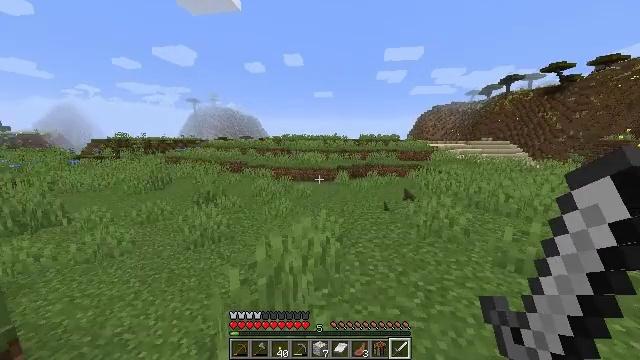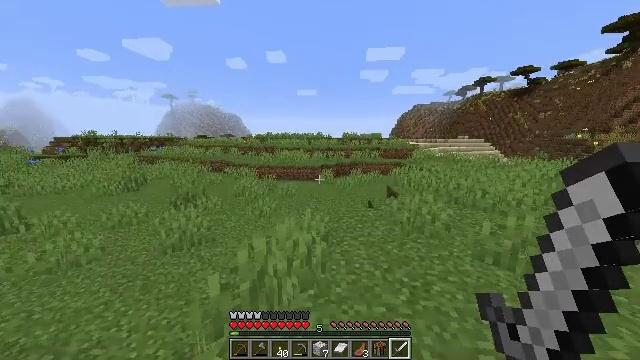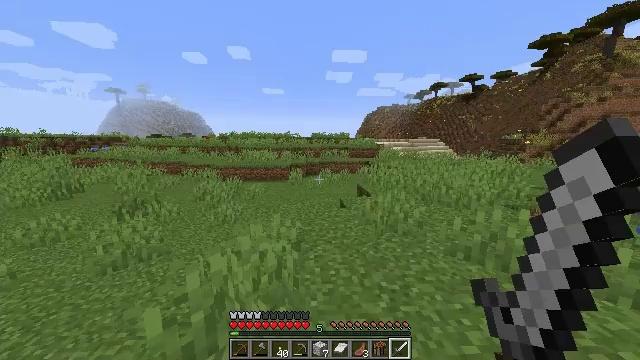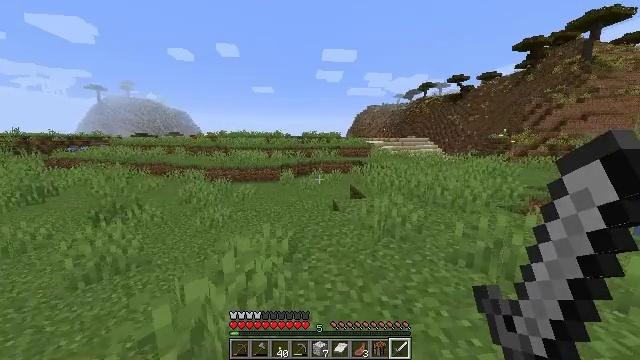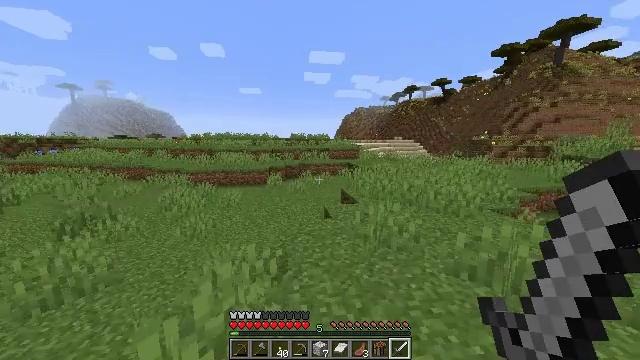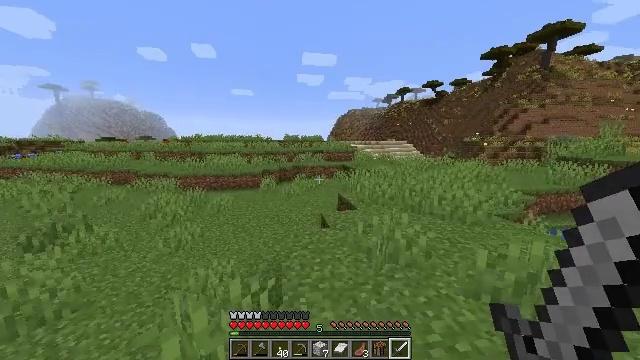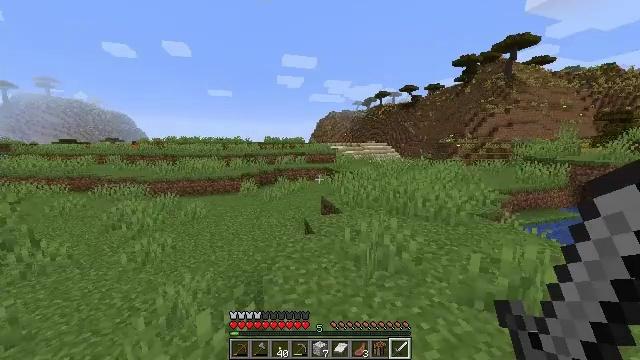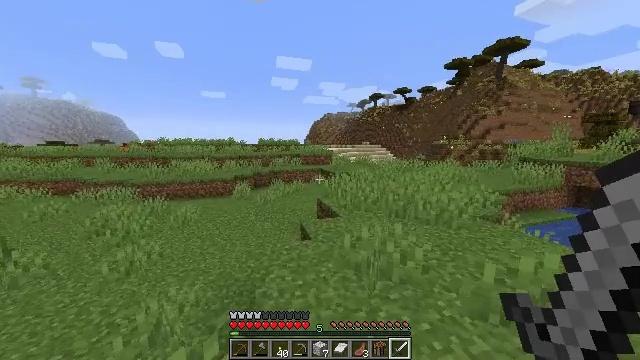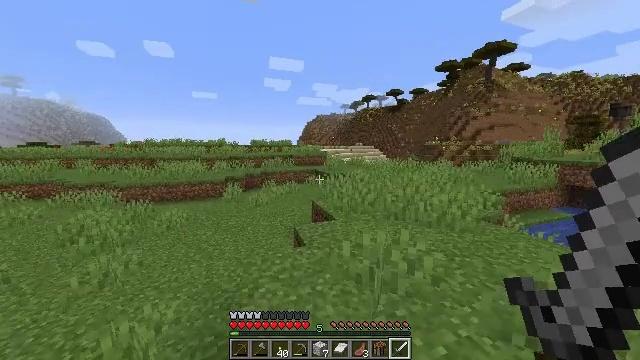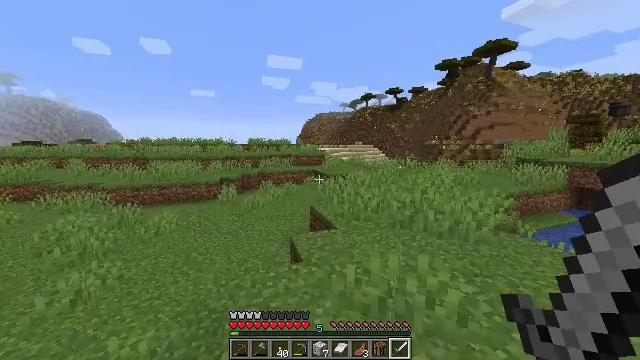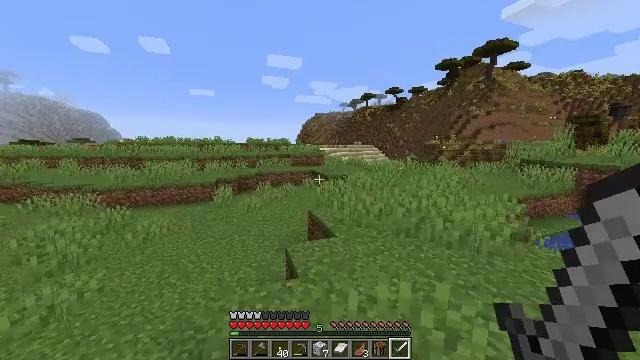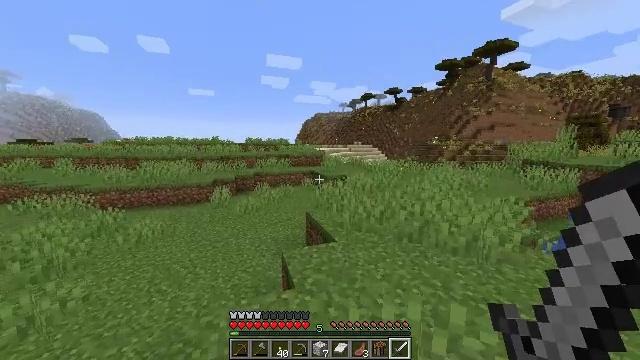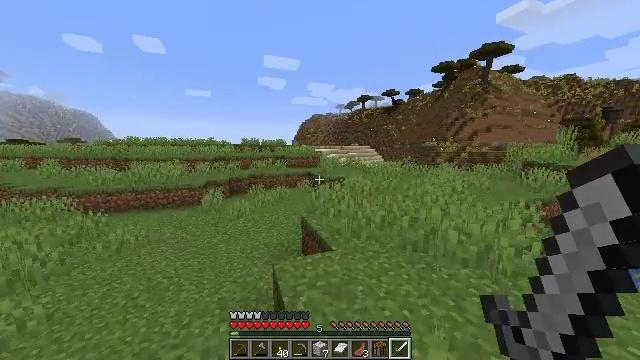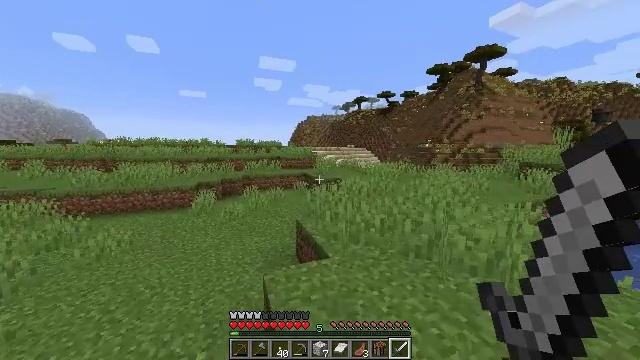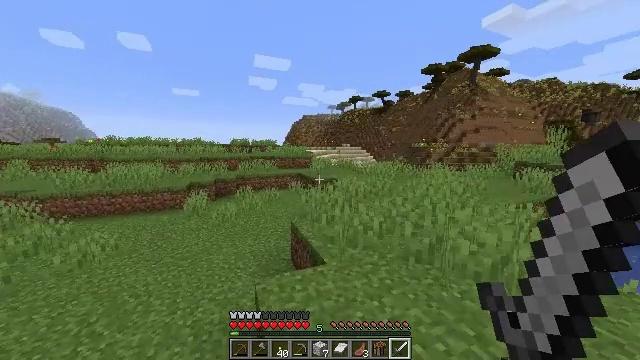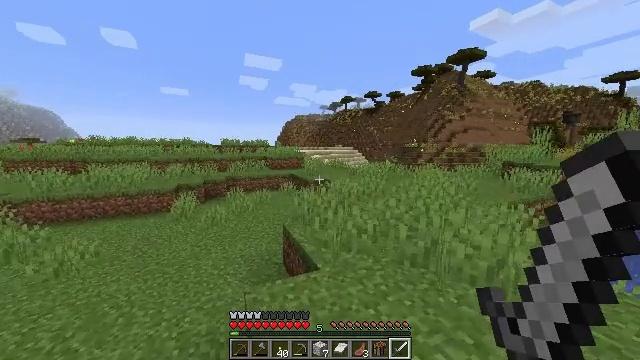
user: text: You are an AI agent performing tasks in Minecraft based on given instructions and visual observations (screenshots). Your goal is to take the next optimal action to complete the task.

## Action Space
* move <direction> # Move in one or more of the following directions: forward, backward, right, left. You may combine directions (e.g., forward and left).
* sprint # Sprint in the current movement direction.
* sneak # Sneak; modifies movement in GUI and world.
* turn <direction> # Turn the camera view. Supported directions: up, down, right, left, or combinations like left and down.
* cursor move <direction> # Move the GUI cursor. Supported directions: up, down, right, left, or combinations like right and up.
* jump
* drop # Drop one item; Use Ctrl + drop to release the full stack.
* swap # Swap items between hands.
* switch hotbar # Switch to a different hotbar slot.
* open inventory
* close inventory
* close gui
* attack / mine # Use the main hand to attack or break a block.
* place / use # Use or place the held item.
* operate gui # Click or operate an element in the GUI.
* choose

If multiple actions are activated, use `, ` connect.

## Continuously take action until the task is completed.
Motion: motion action
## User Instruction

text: Gather a tall sunflower.
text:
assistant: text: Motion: move forward, sprint, turn right
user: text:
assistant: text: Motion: move forward, sprint, turn right
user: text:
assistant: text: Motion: move forward, sprint, turn right
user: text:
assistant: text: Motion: move forward, sprint, turn right
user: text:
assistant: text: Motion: move forward, sprint, turn right
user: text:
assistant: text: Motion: move forward, sprint, turn right
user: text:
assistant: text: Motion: move forward, sprint, turn right
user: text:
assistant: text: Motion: move forward, sprint, turn right
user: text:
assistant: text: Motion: move forward, sprint
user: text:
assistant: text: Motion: move forward, sprint
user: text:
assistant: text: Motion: move forward, sprint
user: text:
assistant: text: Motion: move forward, sprint
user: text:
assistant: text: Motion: move forward, sprint, turn right
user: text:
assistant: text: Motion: move forward, sprint, turn right
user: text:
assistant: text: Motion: move forward, sprint, turn right
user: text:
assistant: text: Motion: move forward, sprint, turn right
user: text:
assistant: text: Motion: move forward, sprint
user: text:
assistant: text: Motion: move forward, sprint
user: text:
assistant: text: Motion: move forward, sprint
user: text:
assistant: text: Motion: move forward, sprint
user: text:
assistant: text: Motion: move forward, sprint
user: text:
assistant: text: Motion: move forward, sprint
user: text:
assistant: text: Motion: move forward, sprint
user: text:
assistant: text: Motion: move forward, sprint
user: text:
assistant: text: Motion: move forward, sprint
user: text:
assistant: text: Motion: move forward, sprint
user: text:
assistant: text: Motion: move forward, sprint
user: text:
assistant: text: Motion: move forward, sprint
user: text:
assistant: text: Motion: move forward, sprint
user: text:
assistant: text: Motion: move forward, sprint, jump